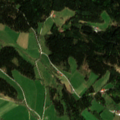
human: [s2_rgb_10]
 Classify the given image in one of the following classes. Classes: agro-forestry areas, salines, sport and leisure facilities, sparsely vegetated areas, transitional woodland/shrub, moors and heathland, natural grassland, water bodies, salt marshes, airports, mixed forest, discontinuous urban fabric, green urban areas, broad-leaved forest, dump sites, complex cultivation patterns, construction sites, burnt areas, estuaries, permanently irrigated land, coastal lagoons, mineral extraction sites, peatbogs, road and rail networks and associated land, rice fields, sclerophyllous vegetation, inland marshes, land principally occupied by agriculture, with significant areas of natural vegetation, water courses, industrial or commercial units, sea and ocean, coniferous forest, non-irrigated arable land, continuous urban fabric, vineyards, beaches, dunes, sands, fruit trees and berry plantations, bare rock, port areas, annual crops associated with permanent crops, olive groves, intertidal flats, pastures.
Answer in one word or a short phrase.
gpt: discontinuous urban fabric, pastures, complex cultivation patterns, coniferous forest, mixed forest